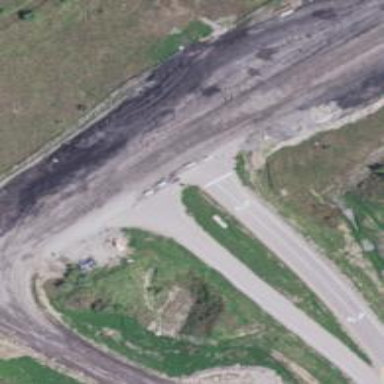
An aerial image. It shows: Secondary link road.